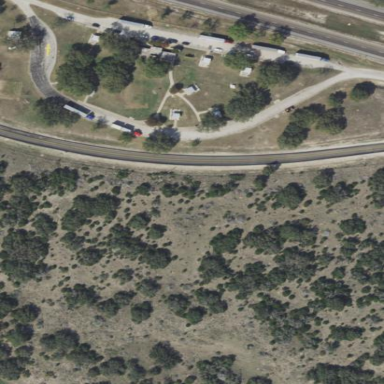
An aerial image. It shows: Rest area along the road with picnic tables.